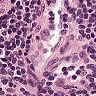
Metastatic tissue present: no